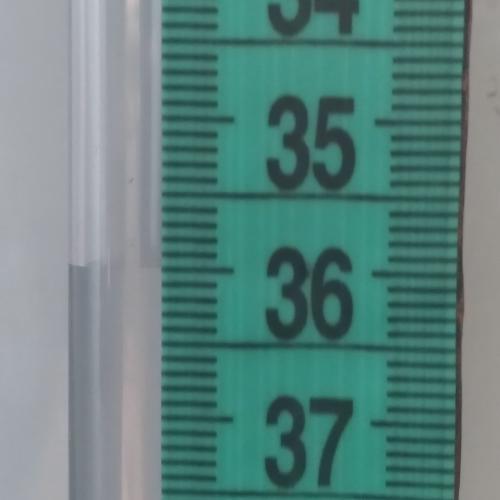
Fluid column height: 36.0 cm